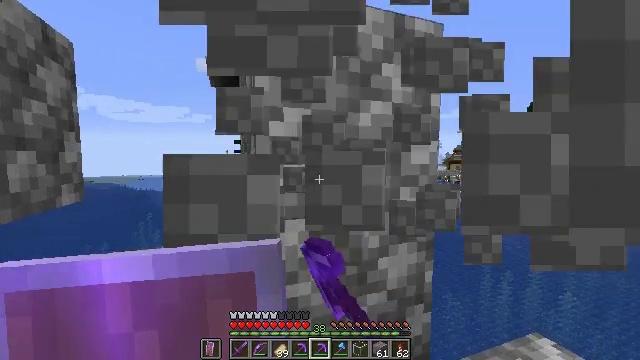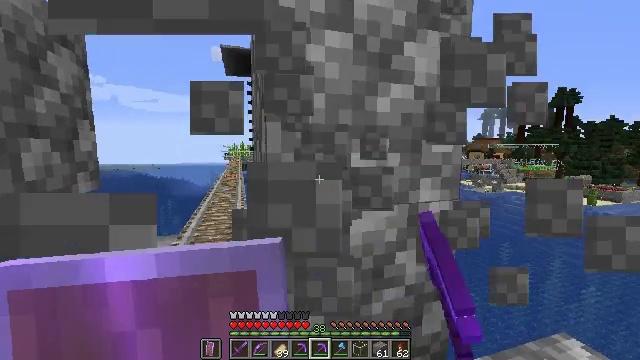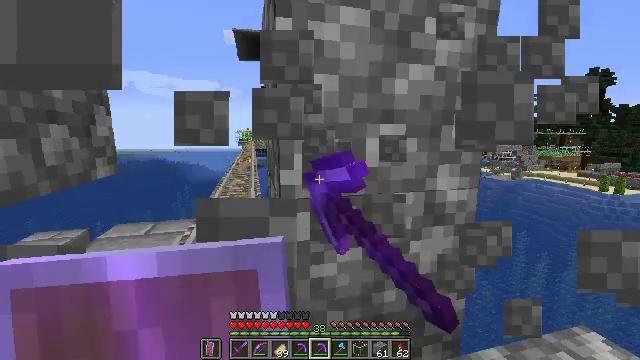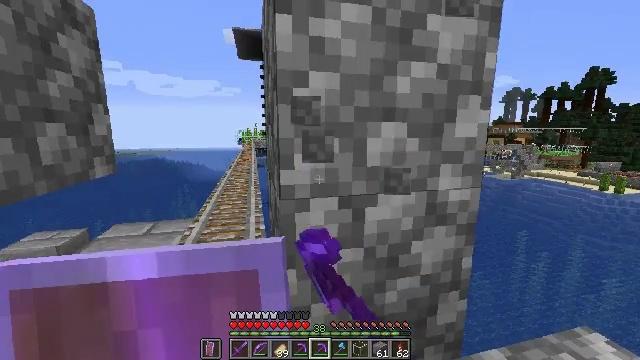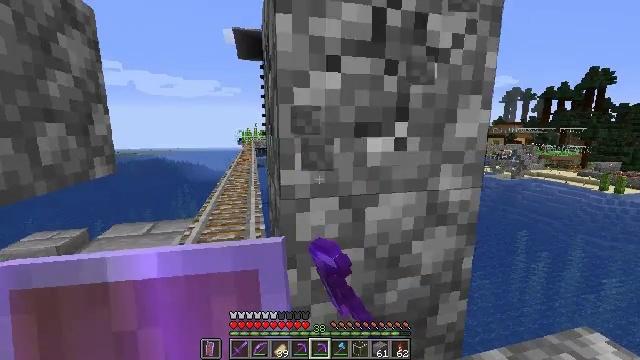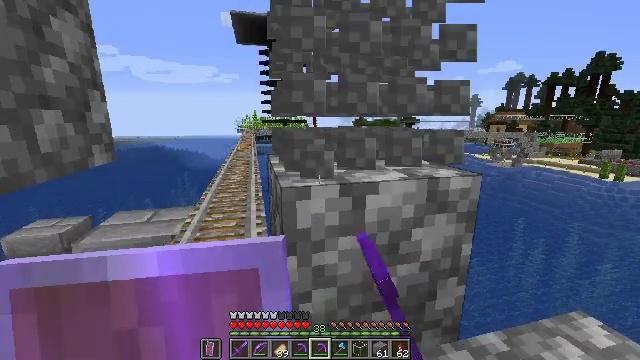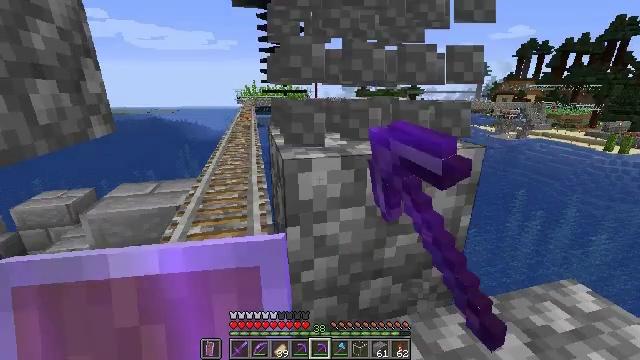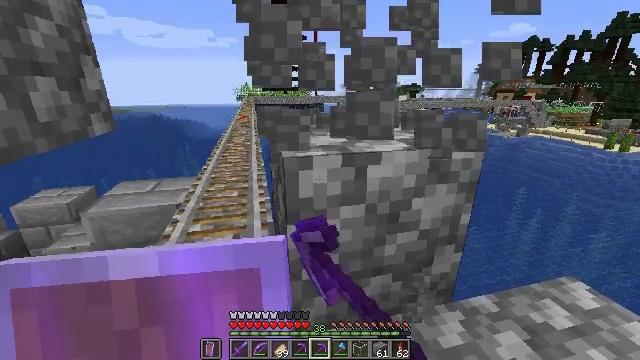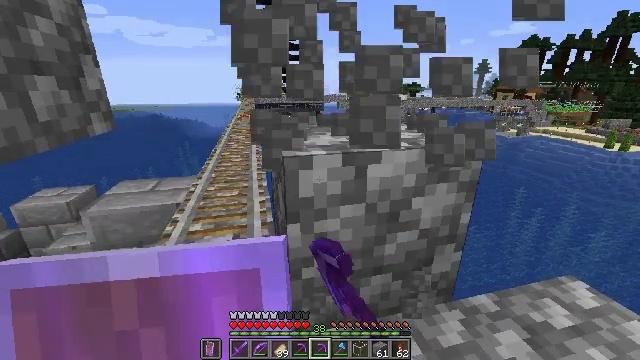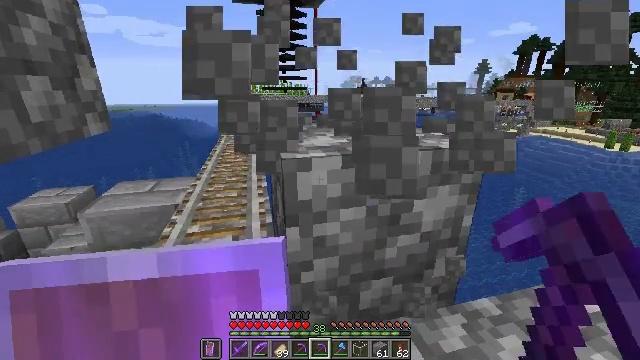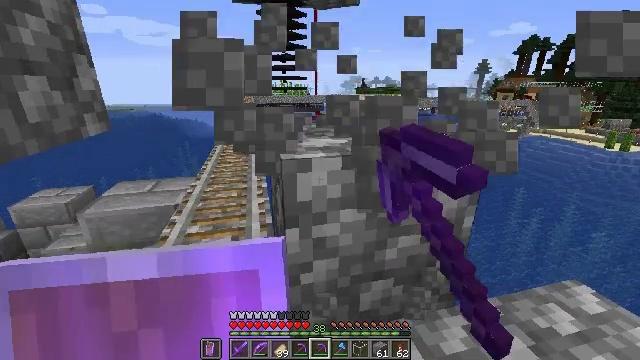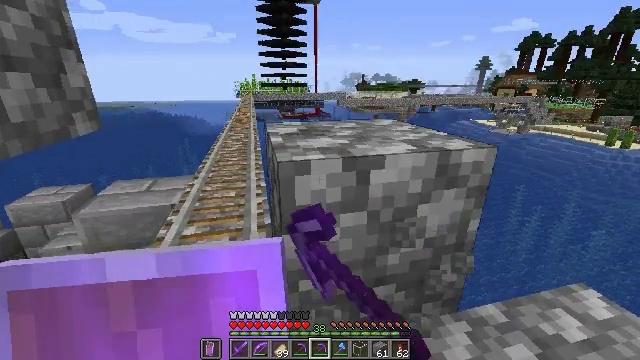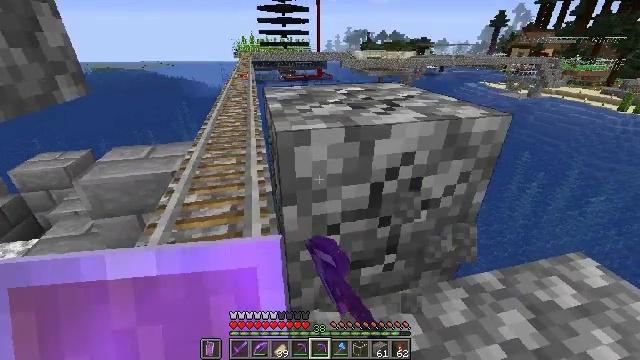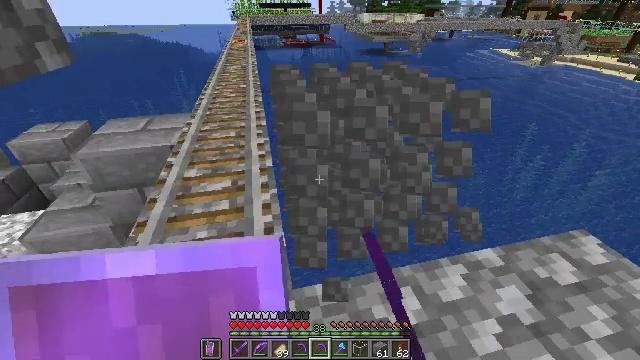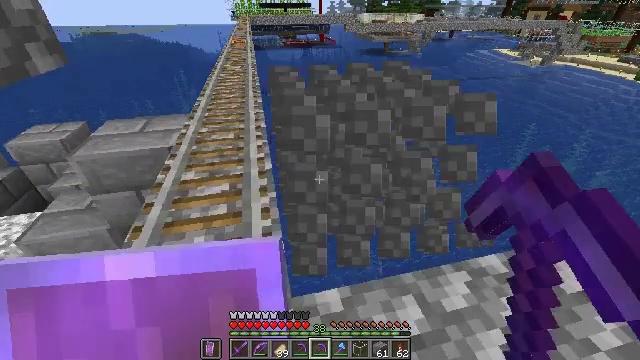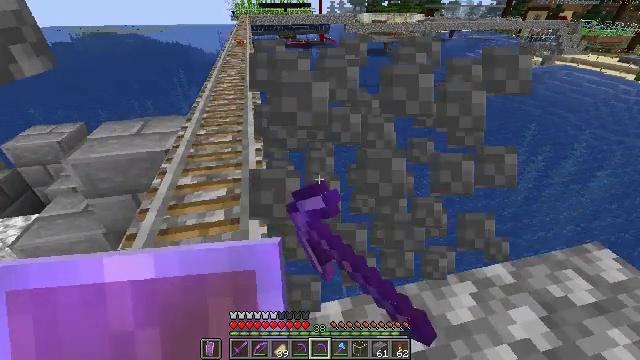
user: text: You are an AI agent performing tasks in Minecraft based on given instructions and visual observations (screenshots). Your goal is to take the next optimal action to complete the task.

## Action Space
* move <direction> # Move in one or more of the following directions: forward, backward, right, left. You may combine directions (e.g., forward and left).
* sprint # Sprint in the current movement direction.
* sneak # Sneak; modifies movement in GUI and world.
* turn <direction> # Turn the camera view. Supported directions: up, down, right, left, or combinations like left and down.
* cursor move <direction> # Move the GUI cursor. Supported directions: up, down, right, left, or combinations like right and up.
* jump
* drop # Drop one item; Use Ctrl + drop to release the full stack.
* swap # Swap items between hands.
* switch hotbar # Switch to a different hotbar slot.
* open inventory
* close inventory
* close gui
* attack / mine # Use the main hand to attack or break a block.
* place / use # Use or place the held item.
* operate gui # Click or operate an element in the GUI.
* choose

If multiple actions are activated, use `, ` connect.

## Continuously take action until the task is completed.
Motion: motion action
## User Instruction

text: Collect cobblestone blocks for construction.
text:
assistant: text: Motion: sneak, turn left and down, attack / mine
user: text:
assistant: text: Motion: sneak, turn left and down, attack / mine
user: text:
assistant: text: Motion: sneak, attack / mine
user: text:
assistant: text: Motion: sneak, attack / mine
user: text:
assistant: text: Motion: sneak, turn down, attack / mine
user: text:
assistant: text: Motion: sneak, turn down, attack / mine
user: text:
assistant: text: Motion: sneak, attack / mine
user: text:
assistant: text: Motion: sneak, attack / mine
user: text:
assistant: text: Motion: move forward, sneak, attack / mine
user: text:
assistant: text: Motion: move forward, sneak, attack / mine
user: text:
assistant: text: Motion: move forward, sneak, attack / mine
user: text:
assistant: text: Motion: move forward, sneak, turn down, attack / mine
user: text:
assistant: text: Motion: move forward, sneak, turn down, attack / mine
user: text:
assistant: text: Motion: move forward, sneak, attack / mine
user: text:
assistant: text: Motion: move forward, sneak, attack / mine
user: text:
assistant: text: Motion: move forward, sneak, attack / mine
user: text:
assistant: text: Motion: move forward, sneak, attack / mine
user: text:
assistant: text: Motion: move forward, sneak, attack / mine
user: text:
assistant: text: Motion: move forward, sneak, attack / mine
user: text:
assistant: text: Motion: move forward, sneak
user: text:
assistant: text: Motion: move forward, sneak
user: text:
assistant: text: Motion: move forward, sneak
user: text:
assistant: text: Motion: move forward, sneak
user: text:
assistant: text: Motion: move forward, sneak
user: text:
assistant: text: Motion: move forward, sneak
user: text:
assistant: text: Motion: move forward, sneak
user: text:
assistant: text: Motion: move forward, sneak, turn left and down
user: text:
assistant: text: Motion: move forward, sneak, turn left and down
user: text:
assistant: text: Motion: move forward, sneak, turn left and down
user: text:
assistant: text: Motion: move forward, sneak, turn left